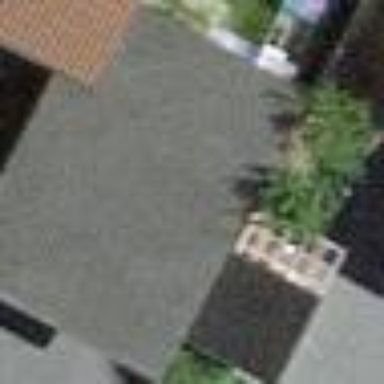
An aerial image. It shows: Garage building.